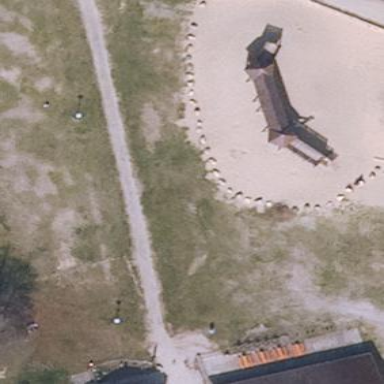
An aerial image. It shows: Playground area for leisure activities on the land.